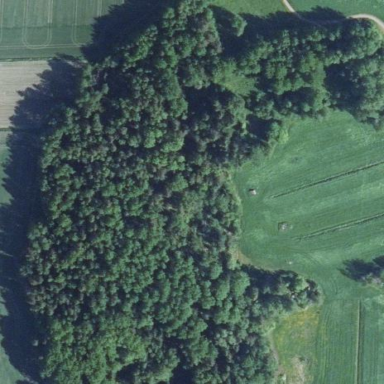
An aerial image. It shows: Forest dominated by needle-leaved trees.